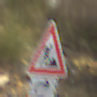
Verkehrszeichen: Arbeitsstelle
Zusatzzeichen unten: RichtungsangabeDurchPfeile5
Umgebung: Outdoor, RoadRail
Tageszeit: MorningAfternoon
Wetter: PartlyCloudy
Licht: Natural
Jahreszeit: NotSpecified
Kontrast: HighContrast